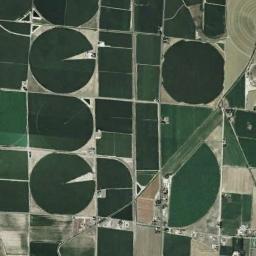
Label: circular_farmland